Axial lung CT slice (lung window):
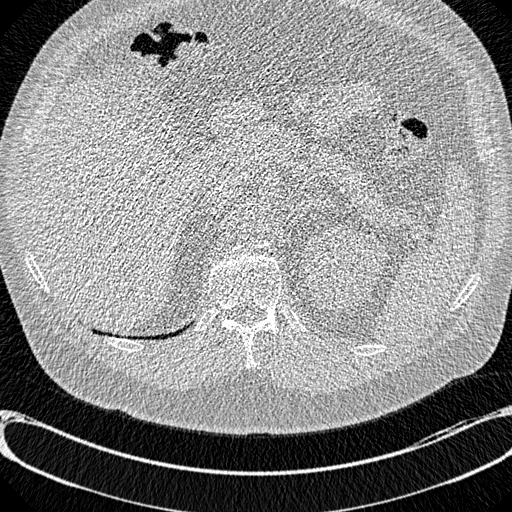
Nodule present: no